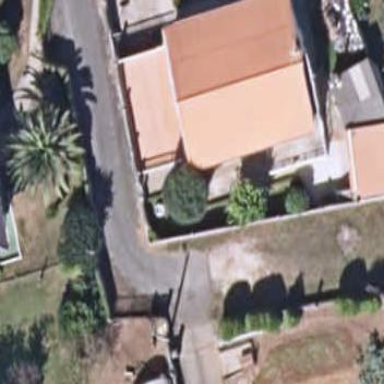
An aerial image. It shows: Simple and straightforward house.